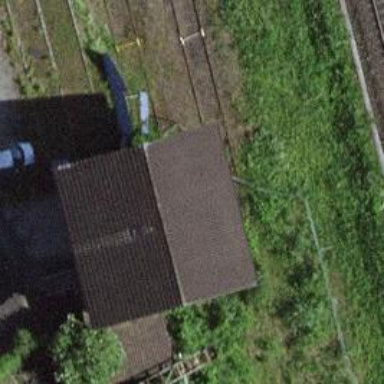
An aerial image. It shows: Abandoned railway siding.